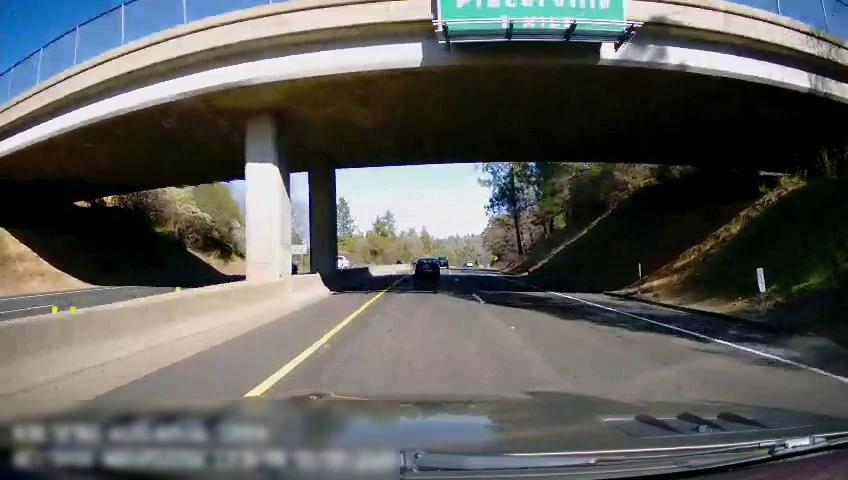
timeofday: Day
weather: Sunny
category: Drivable Space
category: Drivable Space
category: Vehicles | Truck
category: Vehicles | Truck
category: Vehicles | Car
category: Vehicles | Truck
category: Vehicles | SUV
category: Lanes | Current Lane
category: Lanes | Current Lane
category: Lanes | Alternate Lane
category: Lanes | Opposite Lane
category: Lanes | Opposite Lane
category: Traffic | Signs